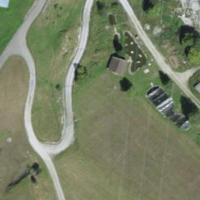
EUNIS habitat code: 26
Species observed at this site:
Rana temporaria